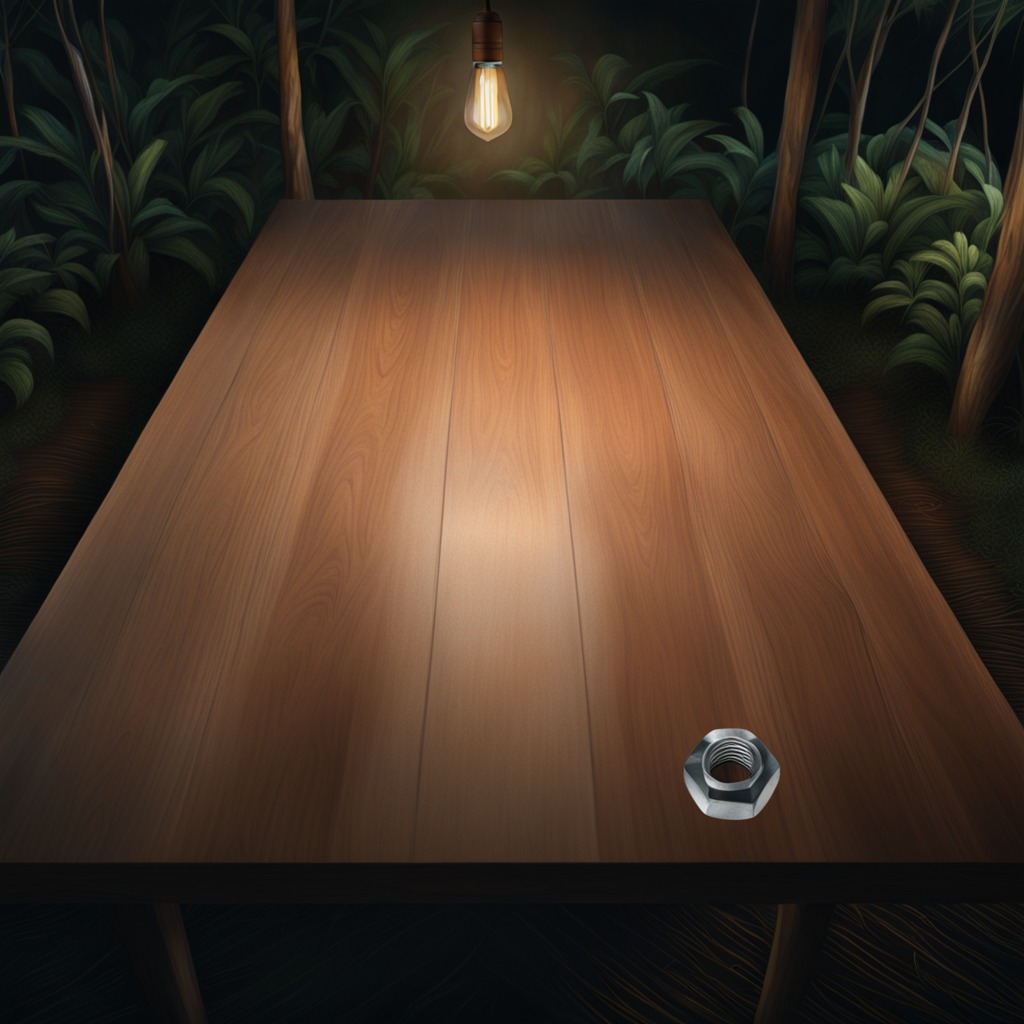
A metal nut is lying on a wooden table.